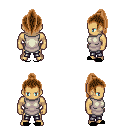
a pixel art fantasy rpg character, male body template, human, tanned skin, white tunic, metal pants, brown long topknot hairstyle, black slippers, four views (front, back, left, right), 2x2 character sprite sheet, small pixel art, hard edges, no anti-aliasing